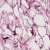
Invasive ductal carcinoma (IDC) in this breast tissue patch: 0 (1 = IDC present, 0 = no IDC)